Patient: sex M, age 52
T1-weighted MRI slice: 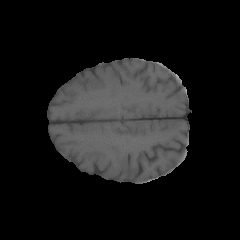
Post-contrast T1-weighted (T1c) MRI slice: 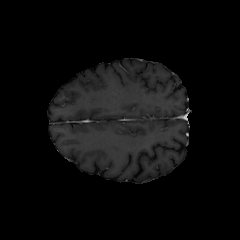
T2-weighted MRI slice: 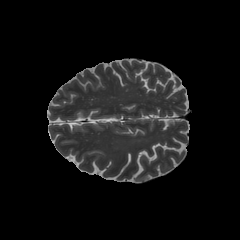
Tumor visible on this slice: yes
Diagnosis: Astrocytoma, IDH-mutant
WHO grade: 3